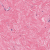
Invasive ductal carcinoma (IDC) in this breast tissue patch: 0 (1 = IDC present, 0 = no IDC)